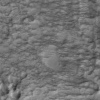
Atmospheric dust classification: not_dusty